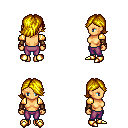
a pixel art fantasy rpg character, female body template, human, tanned skin, gold arm armor, magenta pants, blonde swoop hairstyle, cloth bracers, gold boots, four views (front, back, left, right), 2x2 character sprite sheet, small pixel art, hard edges, no anti-aliasing